Here is the envelope spectrum of one vibration snapshot from a rolling-element bearing, with each characteristic fault-frequency family marked on the frequency axis. Based on the visible evidence, which condition applies: normal, inner_race, outer_race, ball?
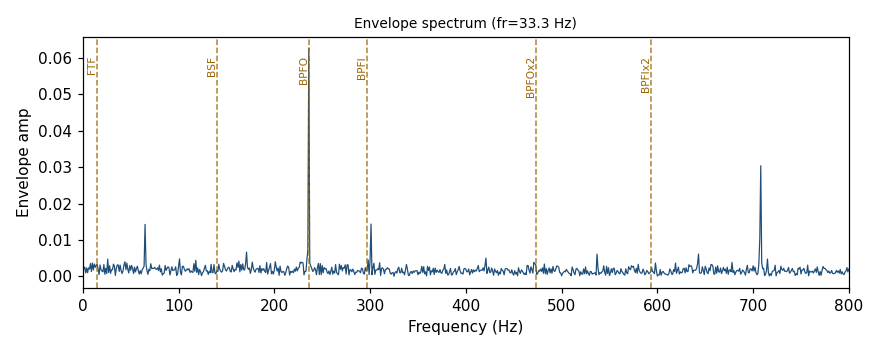
Answer: outer_race